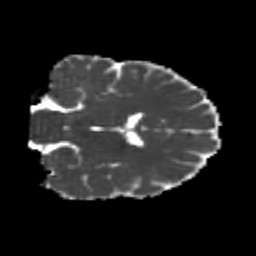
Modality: MD
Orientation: coronal
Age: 23
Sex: male
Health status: healthy
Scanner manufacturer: philips
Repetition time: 7.386 s
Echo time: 0.08599 s